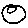
Label: smiley face